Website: slack
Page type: payment
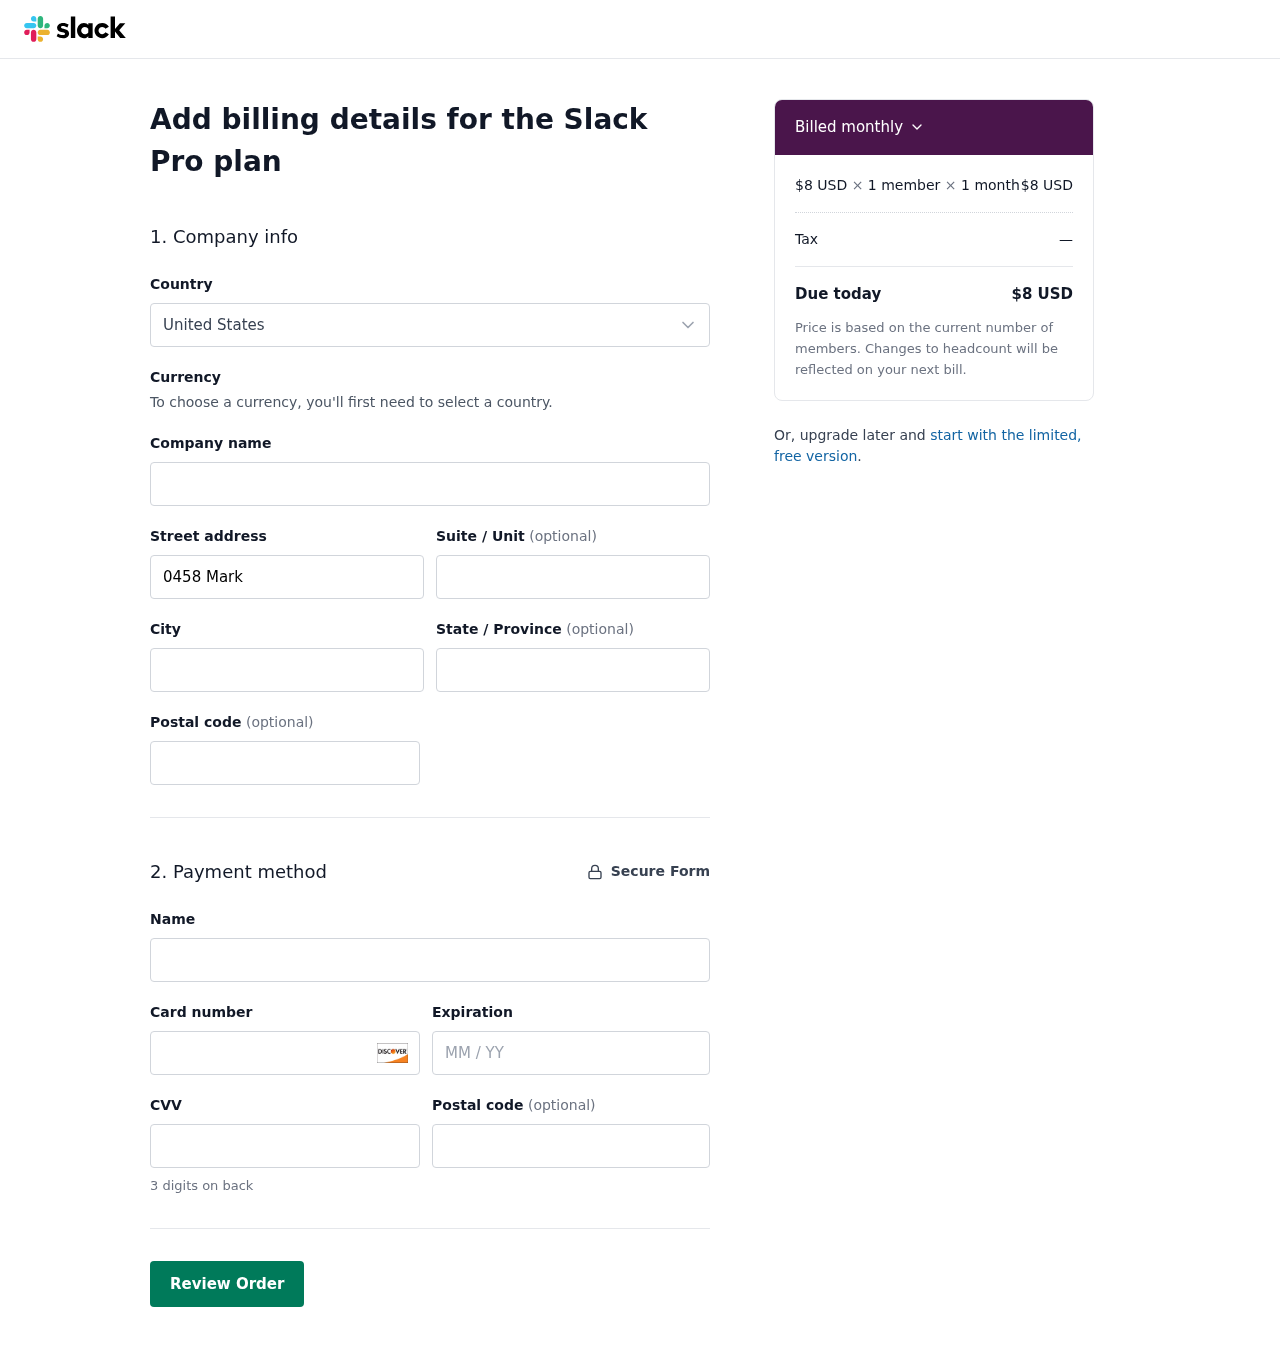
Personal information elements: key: PII_COUNTRY
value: United States
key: PII_STREET
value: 0458 Mark Plain Apt. 551
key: PII_CITY
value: Sullivanport
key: PII_STATE
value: New Hampshire
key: PII_POSTCODE
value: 46833
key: PII_FULLNAME
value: Brian Martin
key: PII_CARD_NUMBER
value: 6011 9122 4934 2635
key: PII_CARD_EXPIRY
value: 04/28
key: PII_CARD_CVV
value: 666
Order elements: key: ORDER_PRICE_PER_MEMBER
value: $8 USD
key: ORDER_NUM_MEMBERS
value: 1 member
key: ORDER_NUM_MONTHS
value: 1 month
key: ORDER_SUBTOTAL
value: $8 USD
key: ORDER_TAX
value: —
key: ORDER_TOTAL
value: $8 USD